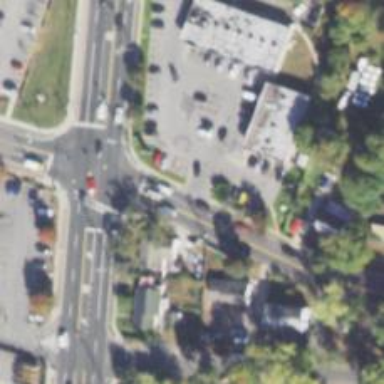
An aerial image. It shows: Unmarked road crossing.